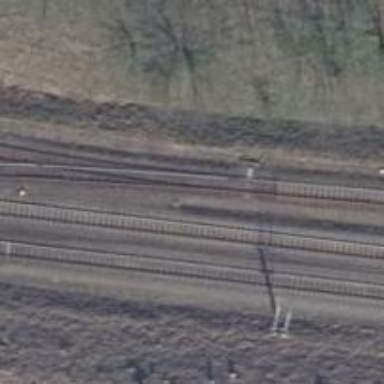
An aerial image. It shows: Railway track with electrified contact lines. This is siding track.